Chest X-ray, PA view. Patient: 14 years old, sex F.
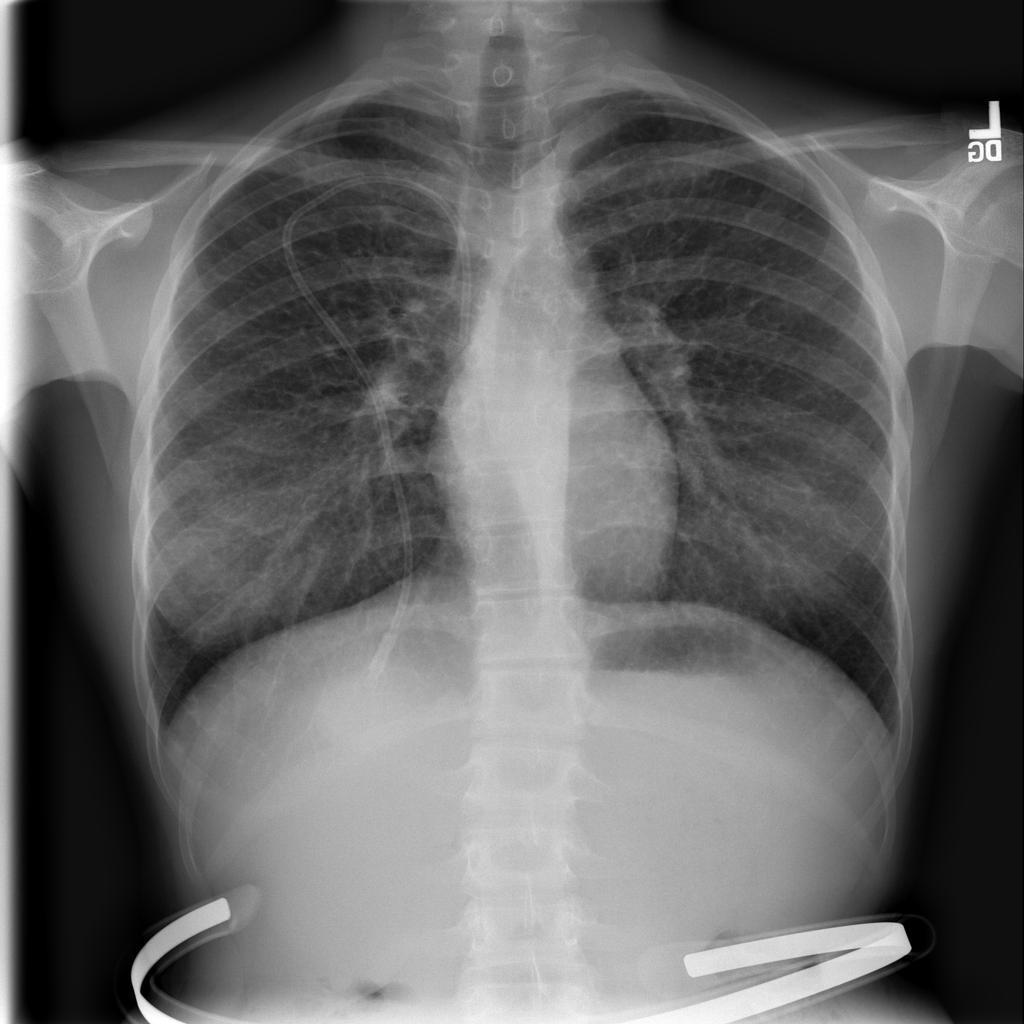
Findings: No Finding